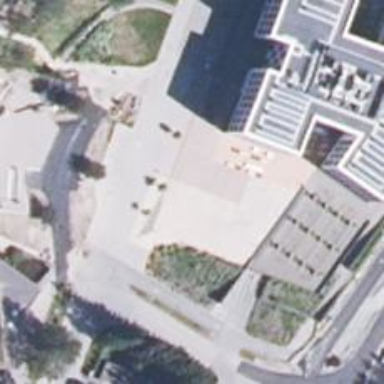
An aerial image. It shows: Square.